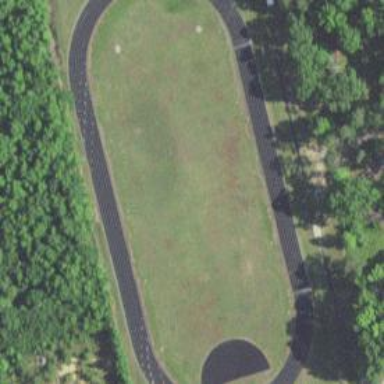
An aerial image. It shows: Track located within leisure land area.